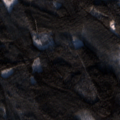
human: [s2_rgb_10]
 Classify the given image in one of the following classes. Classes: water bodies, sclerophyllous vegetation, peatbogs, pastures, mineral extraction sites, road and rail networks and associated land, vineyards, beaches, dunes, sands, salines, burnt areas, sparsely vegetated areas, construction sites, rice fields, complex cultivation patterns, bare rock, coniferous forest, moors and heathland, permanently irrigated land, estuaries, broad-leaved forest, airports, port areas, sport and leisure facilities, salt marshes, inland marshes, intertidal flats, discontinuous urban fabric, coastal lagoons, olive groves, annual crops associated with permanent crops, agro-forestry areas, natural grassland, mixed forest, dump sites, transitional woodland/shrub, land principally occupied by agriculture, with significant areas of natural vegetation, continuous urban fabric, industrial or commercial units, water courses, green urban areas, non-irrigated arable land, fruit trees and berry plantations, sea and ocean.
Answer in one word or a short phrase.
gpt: coniferous forest, mixed forest